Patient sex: M
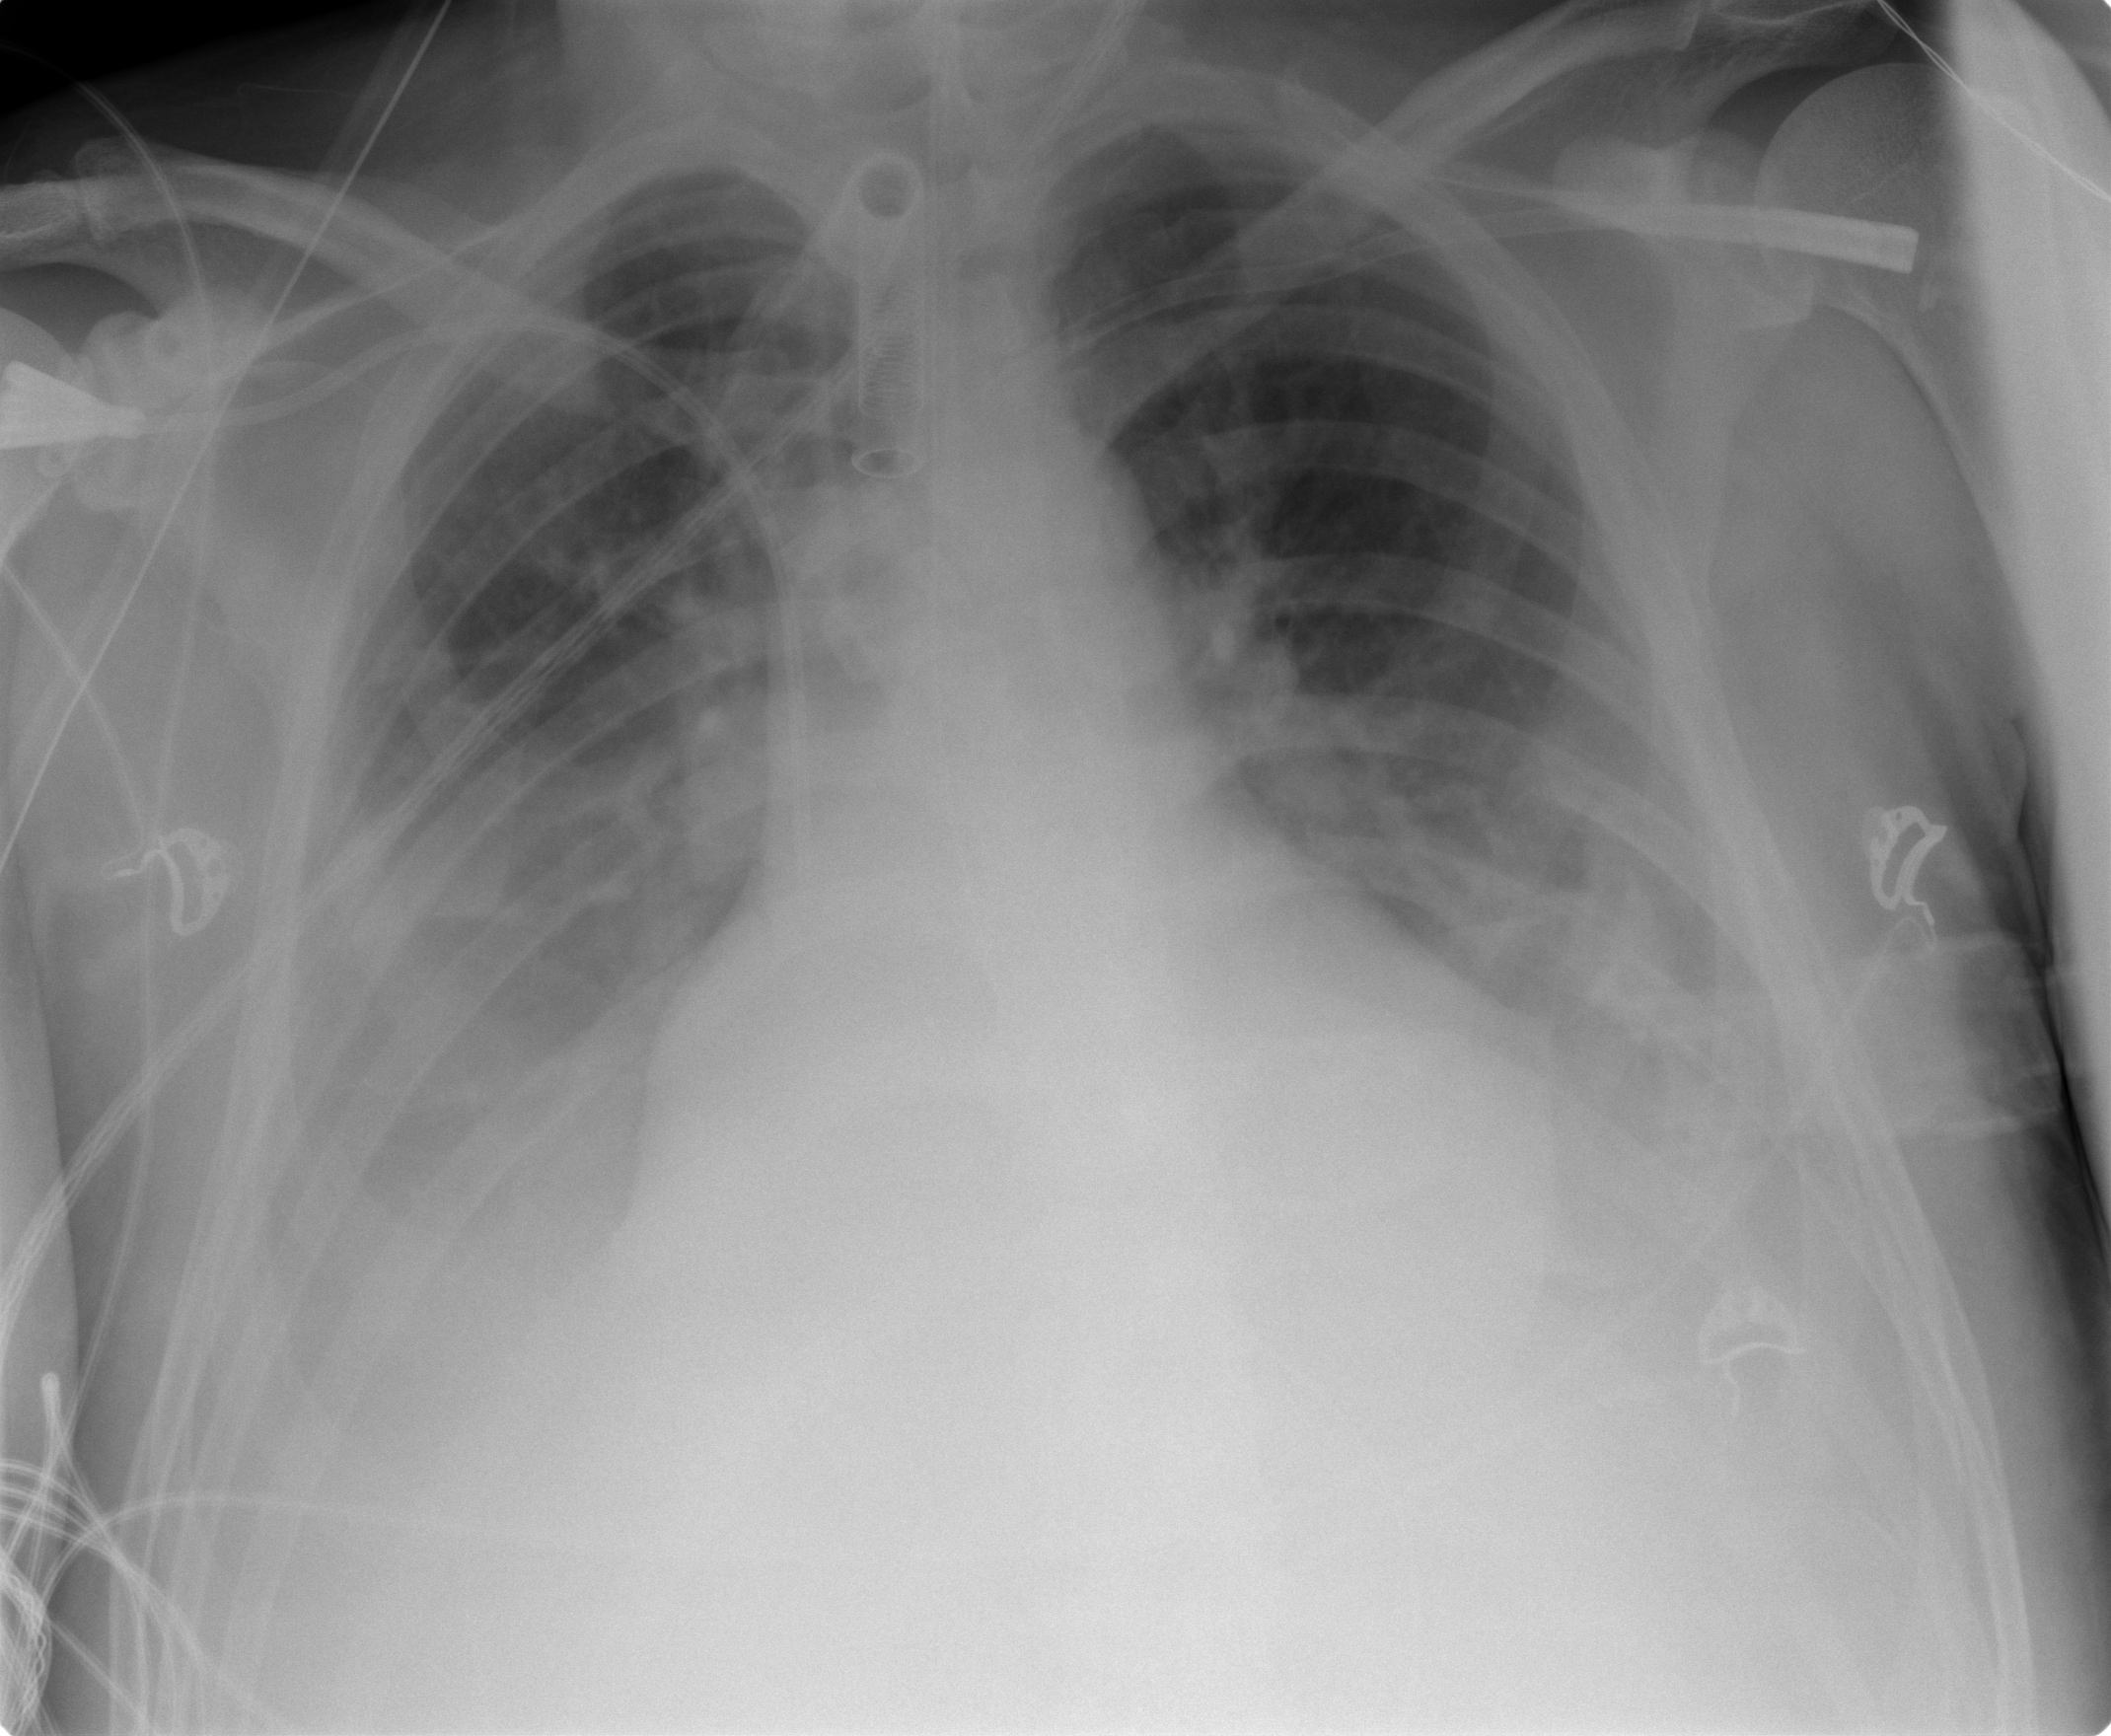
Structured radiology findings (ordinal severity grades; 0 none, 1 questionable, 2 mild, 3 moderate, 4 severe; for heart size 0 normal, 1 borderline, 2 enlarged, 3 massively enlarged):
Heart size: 2
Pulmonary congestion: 1
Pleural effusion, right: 3
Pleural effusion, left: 3
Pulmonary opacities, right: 0
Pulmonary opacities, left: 1
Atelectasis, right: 2
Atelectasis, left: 2